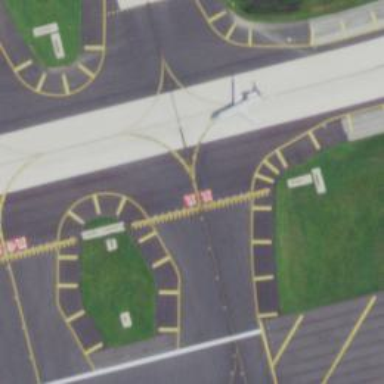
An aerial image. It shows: Image of taxiway at airport.